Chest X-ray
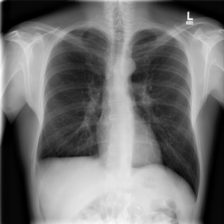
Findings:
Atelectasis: negative
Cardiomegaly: negative
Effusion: negative
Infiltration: negative
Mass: negative
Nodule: negative
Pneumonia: negative
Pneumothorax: negative
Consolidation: negative
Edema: negative
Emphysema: negative
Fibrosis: negative
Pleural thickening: negative
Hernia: negative